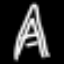
Label: The Eiffel Tower